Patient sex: M
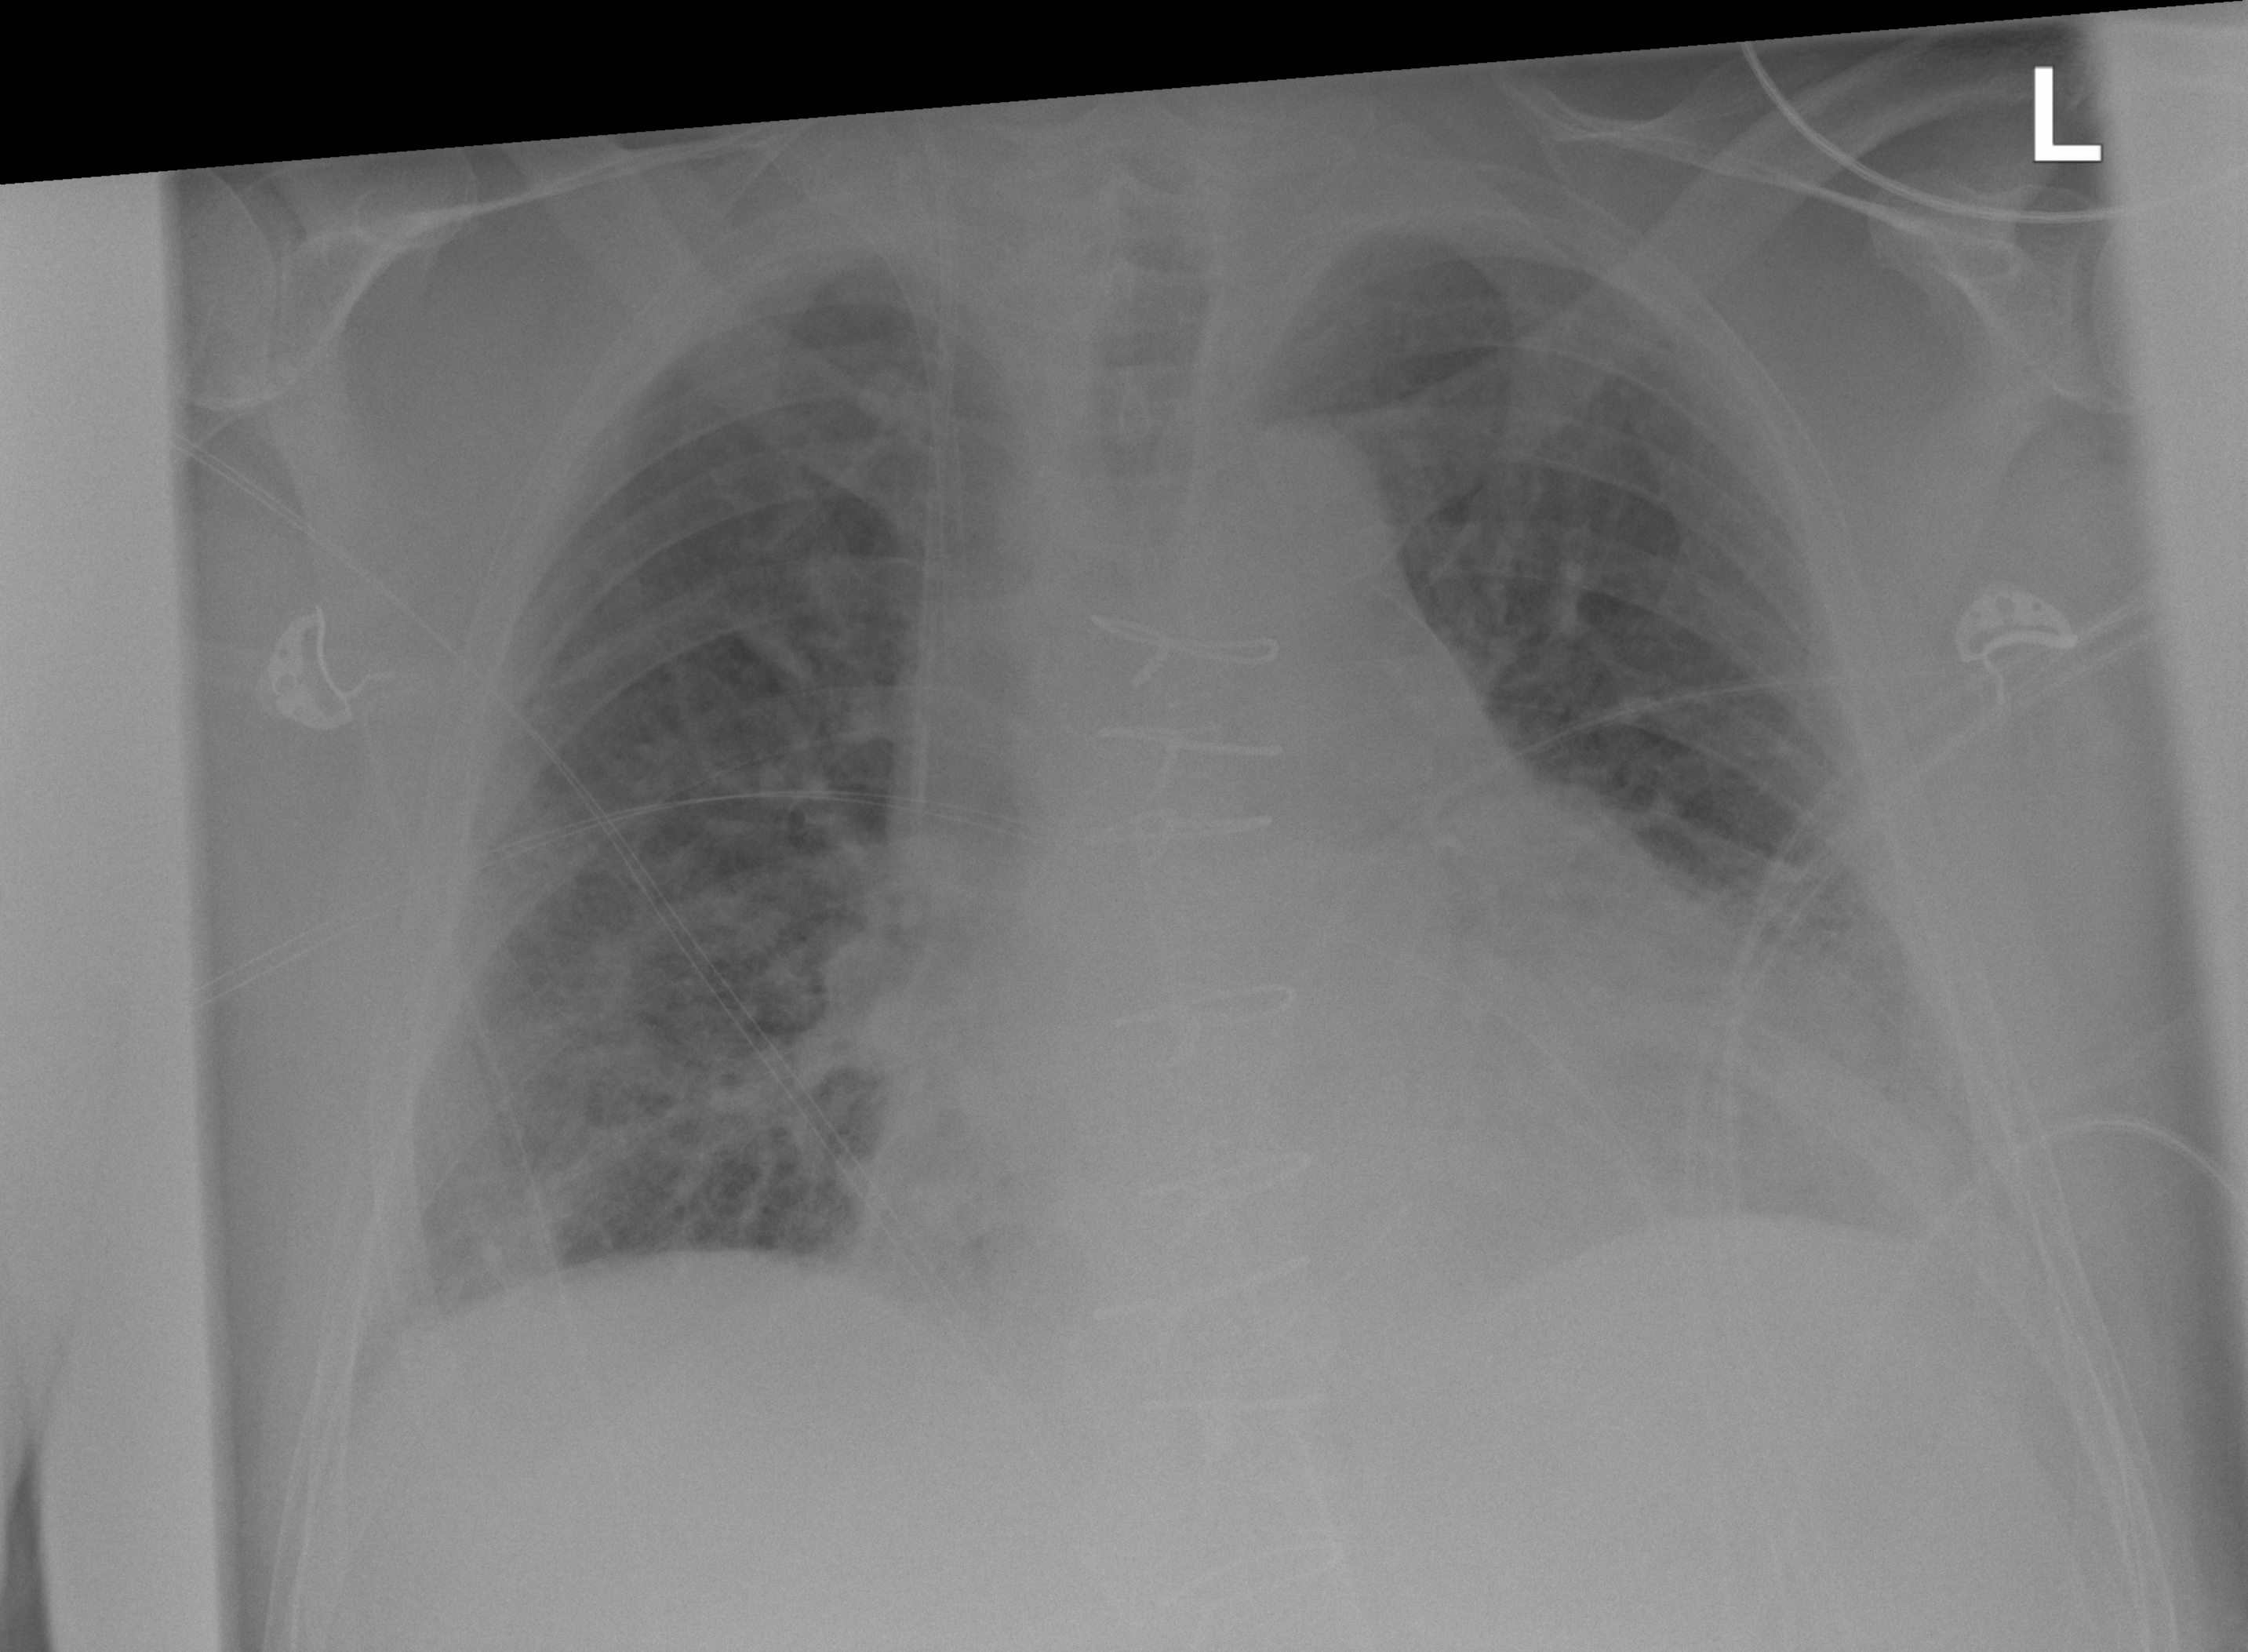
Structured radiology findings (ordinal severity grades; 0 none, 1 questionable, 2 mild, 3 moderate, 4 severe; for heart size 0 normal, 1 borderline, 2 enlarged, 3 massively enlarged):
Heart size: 3
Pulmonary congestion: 2
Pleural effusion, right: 0
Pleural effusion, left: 1
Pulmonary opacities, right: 2
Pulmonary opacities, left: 2
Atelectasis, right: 2
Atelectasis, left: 2